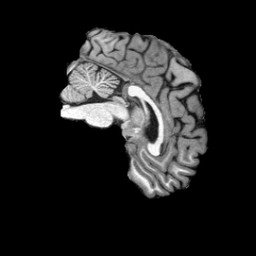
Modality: T1w
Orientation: sagittal
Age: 18
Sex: male
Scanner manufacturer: siemens
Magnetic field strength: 3 T
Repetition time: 2.5 s
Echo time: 0.00222 s